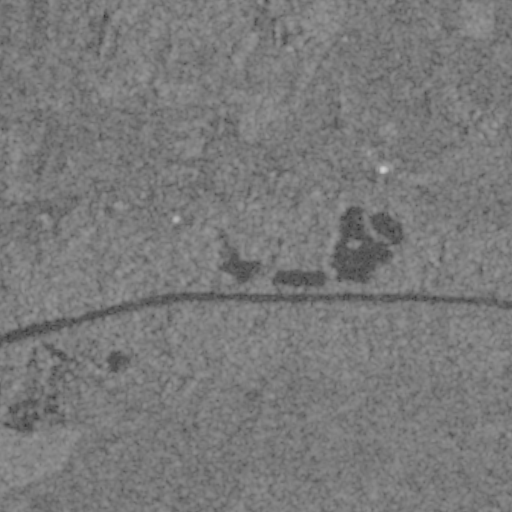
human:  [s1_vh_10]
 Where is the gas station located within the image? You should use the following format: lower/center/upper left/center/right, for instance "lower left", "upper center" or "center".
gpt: The gas station is located in the center of the image.
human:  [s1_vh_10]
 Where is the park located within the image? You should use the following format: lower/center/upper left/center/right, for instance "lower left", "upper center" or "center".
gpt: The park is located in the lower left of the image.
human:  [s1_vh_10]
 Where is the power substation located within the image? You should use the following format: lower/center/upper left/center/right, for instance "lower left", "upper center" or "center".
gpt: The power substation is located in the upper center of the image.
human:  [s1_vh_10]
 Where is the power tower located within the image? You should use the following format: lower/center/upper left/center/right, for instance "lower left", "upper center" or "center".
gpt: The power tower is located in the upper of the image.
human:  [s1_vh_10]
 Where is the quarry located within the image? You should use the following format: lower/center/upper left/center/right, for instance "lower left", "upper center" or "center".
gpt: The quarry is located in the center of the image.
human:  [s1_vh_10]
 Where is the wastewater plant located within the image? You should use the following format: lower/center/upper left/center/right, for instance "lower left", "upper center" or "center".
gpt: The wastewater plant is located in the center of the image.
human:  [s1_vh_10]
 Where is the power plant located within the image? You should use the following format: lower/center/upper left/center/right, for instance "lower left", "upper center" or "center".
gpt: There is no power plant in the image.

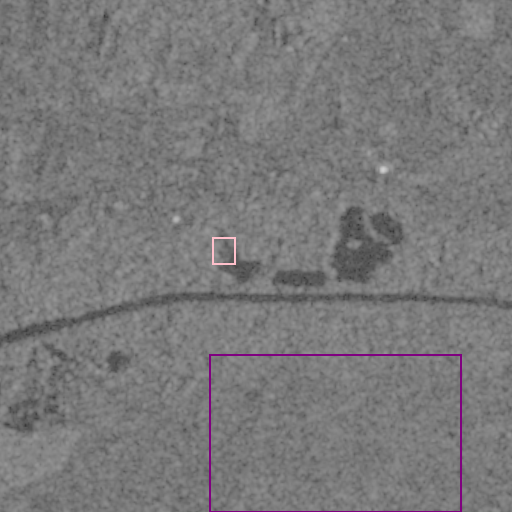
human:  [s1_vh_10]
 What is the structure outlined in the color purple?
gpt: The structure outlined in purple is a crop field.
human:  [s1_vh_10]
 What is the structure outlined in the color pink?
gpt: The structure outlined in pink is a quarry.
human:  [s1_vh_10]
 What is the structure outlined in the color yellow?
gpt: There is no yellow outline.